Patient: sex M, age 42
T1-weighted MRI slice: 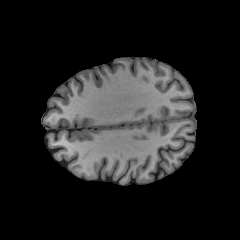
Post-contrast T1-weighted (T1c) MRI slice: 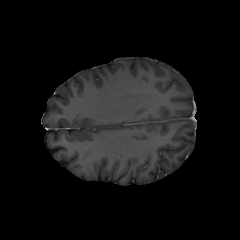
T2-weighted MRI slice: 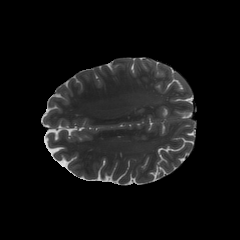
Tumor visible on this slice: no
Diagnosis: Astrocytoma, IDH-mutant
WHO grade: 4